Question:
Hello friends,
I am new to code. Please help me with this image. I understand most of things in the image except "Person(String)". What is it?
thank you.
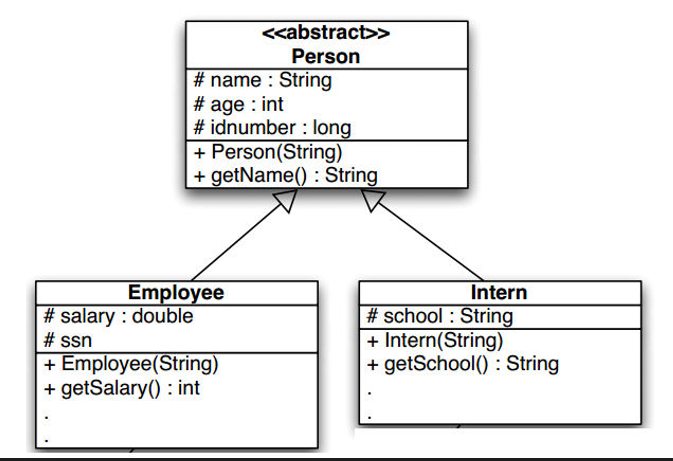
Answer: From the image since the class name and the method name as same. It is called as constructor. So if written in code it should look like this
'''
public abstract class Person
{
public Person(String name)
{
}
}
'''
Since the class is abstract this cannot be instantiated . It should done from the derived class.